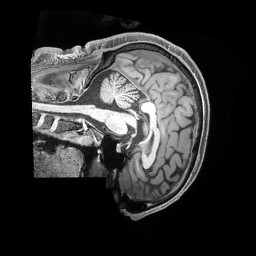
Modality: T1w
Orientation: sagittal
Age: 49
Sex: male
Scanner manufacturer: siemens
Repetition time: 2.4 s
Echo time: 0.00231 s